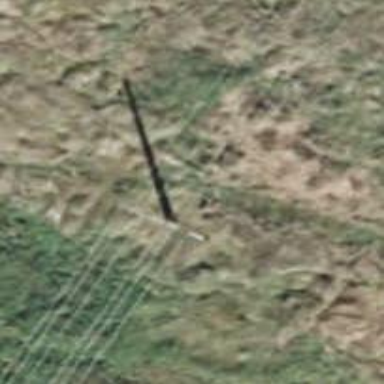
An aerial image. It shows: Power line in the image.